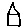
Label: house